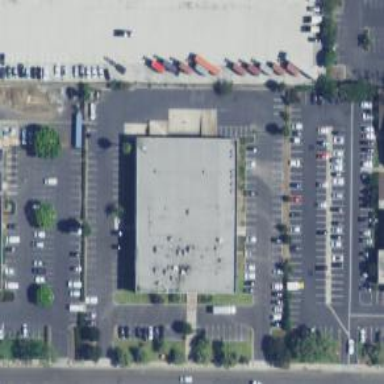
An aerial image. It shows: Warehouse.